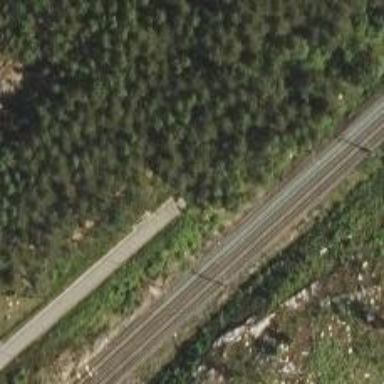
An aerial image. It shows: Railway with continuous electrified contact lines.